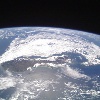
Label: cloud